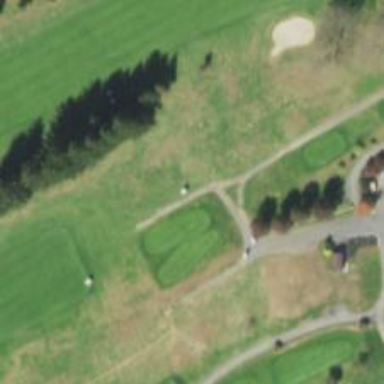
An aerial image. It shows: Service road designated as golf cart path.